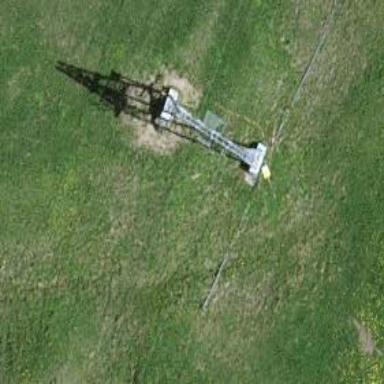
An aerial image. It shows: Pylon used for aerialway.